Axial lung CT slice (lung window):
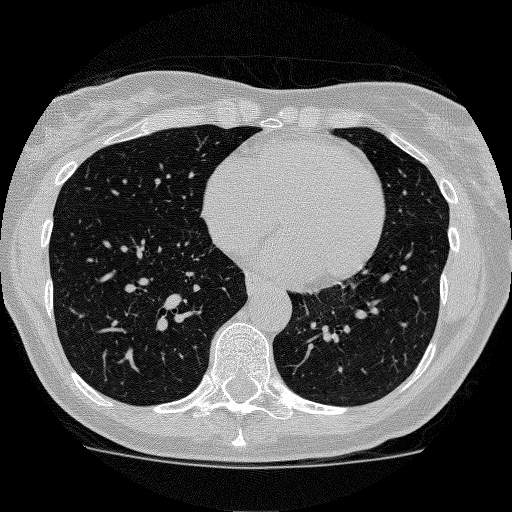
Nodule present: no